Aerial crown-view tile of a tropical tree (Barro Colorado Island, Panama), acquired 20241216:
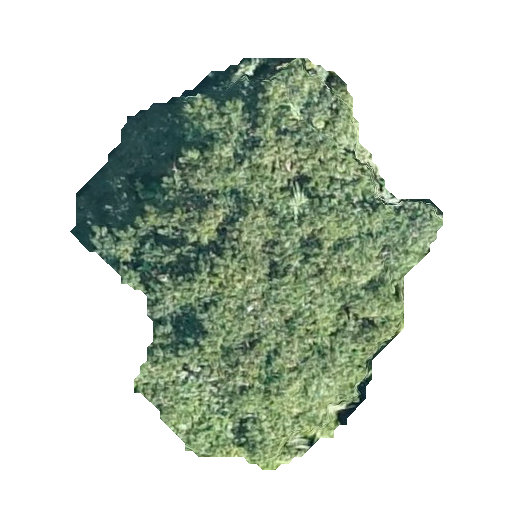
Species: Zanthoxylum ekmanii
GBIF accepted scientific name: Zanthoxylum ekmanii
Crown area: 139.061 m²